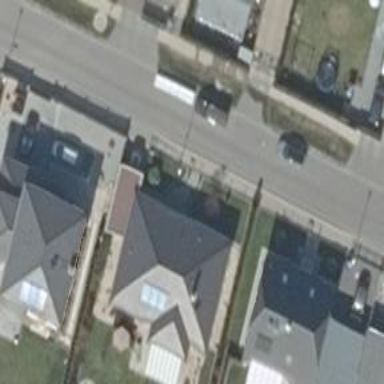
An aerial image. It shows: Detached building with hipped roof made of black roof tiles. The building itself is brown in color.